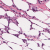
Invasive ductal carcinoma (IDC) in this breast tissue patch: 0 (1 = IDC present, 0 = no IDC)